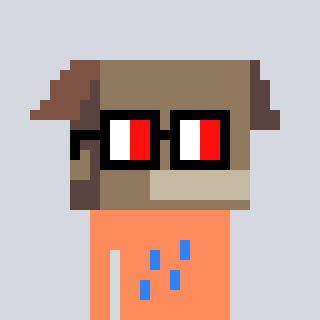
a pixel art character with square glasses with black frames and red eyes, a box-shaped head and a peachy-colored body on a cool background